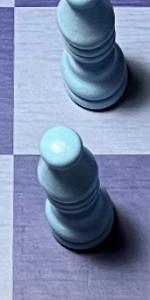
Label: Bishop_White